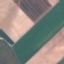
Label: AnnualCrop